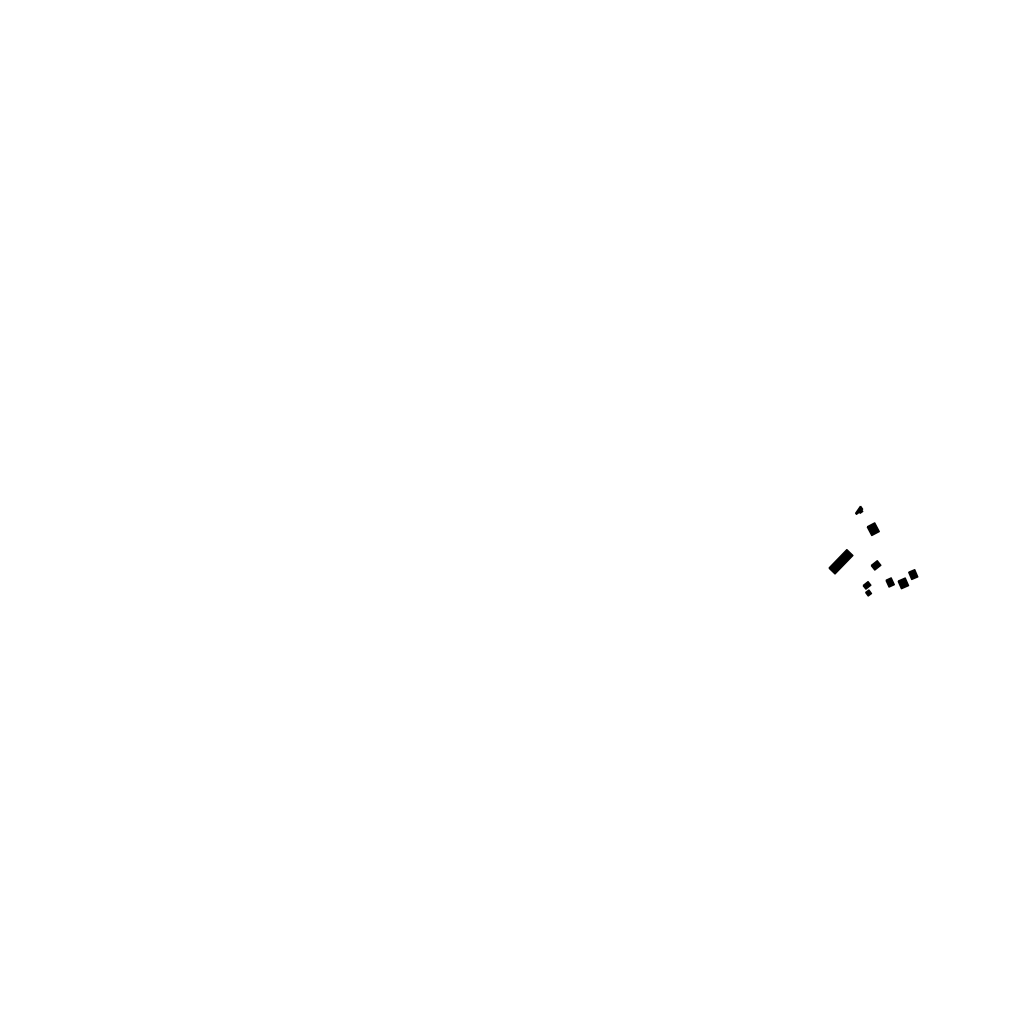
Tags: overhead vector_map, residential, individual_rise, density_2, Building, 1.0 km²